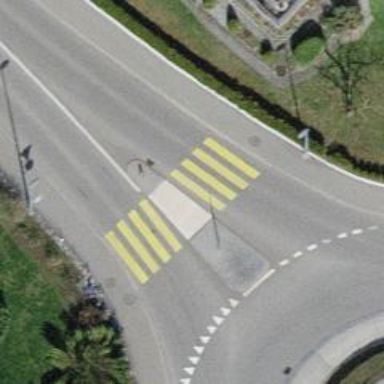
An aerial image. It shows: Pedestrian crossing with zebra markings on the footway.